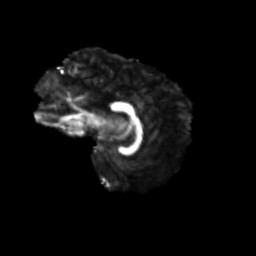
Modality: FA
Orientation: sagittal
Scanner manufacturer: siemens
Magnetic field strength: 3 T
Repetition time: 9.2 s
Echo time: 0.084 s